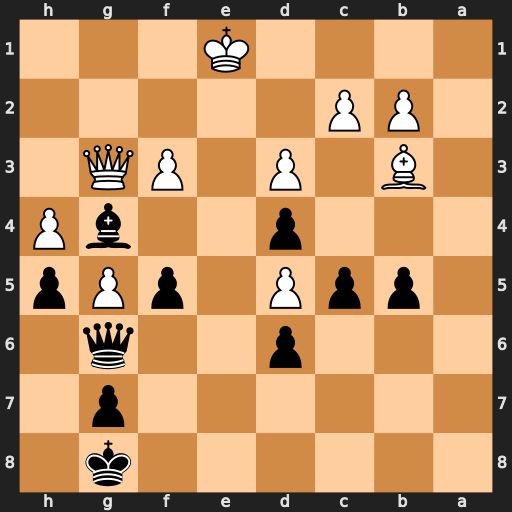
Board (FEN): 6k1/6p1/3p2q1/1ppP1pPp/3p2bP/1B1P1PQ1/1PP5/4K3
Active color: b
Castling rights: -
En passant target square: -
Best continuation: Qe8+ Kf1 Qe3